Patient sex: M
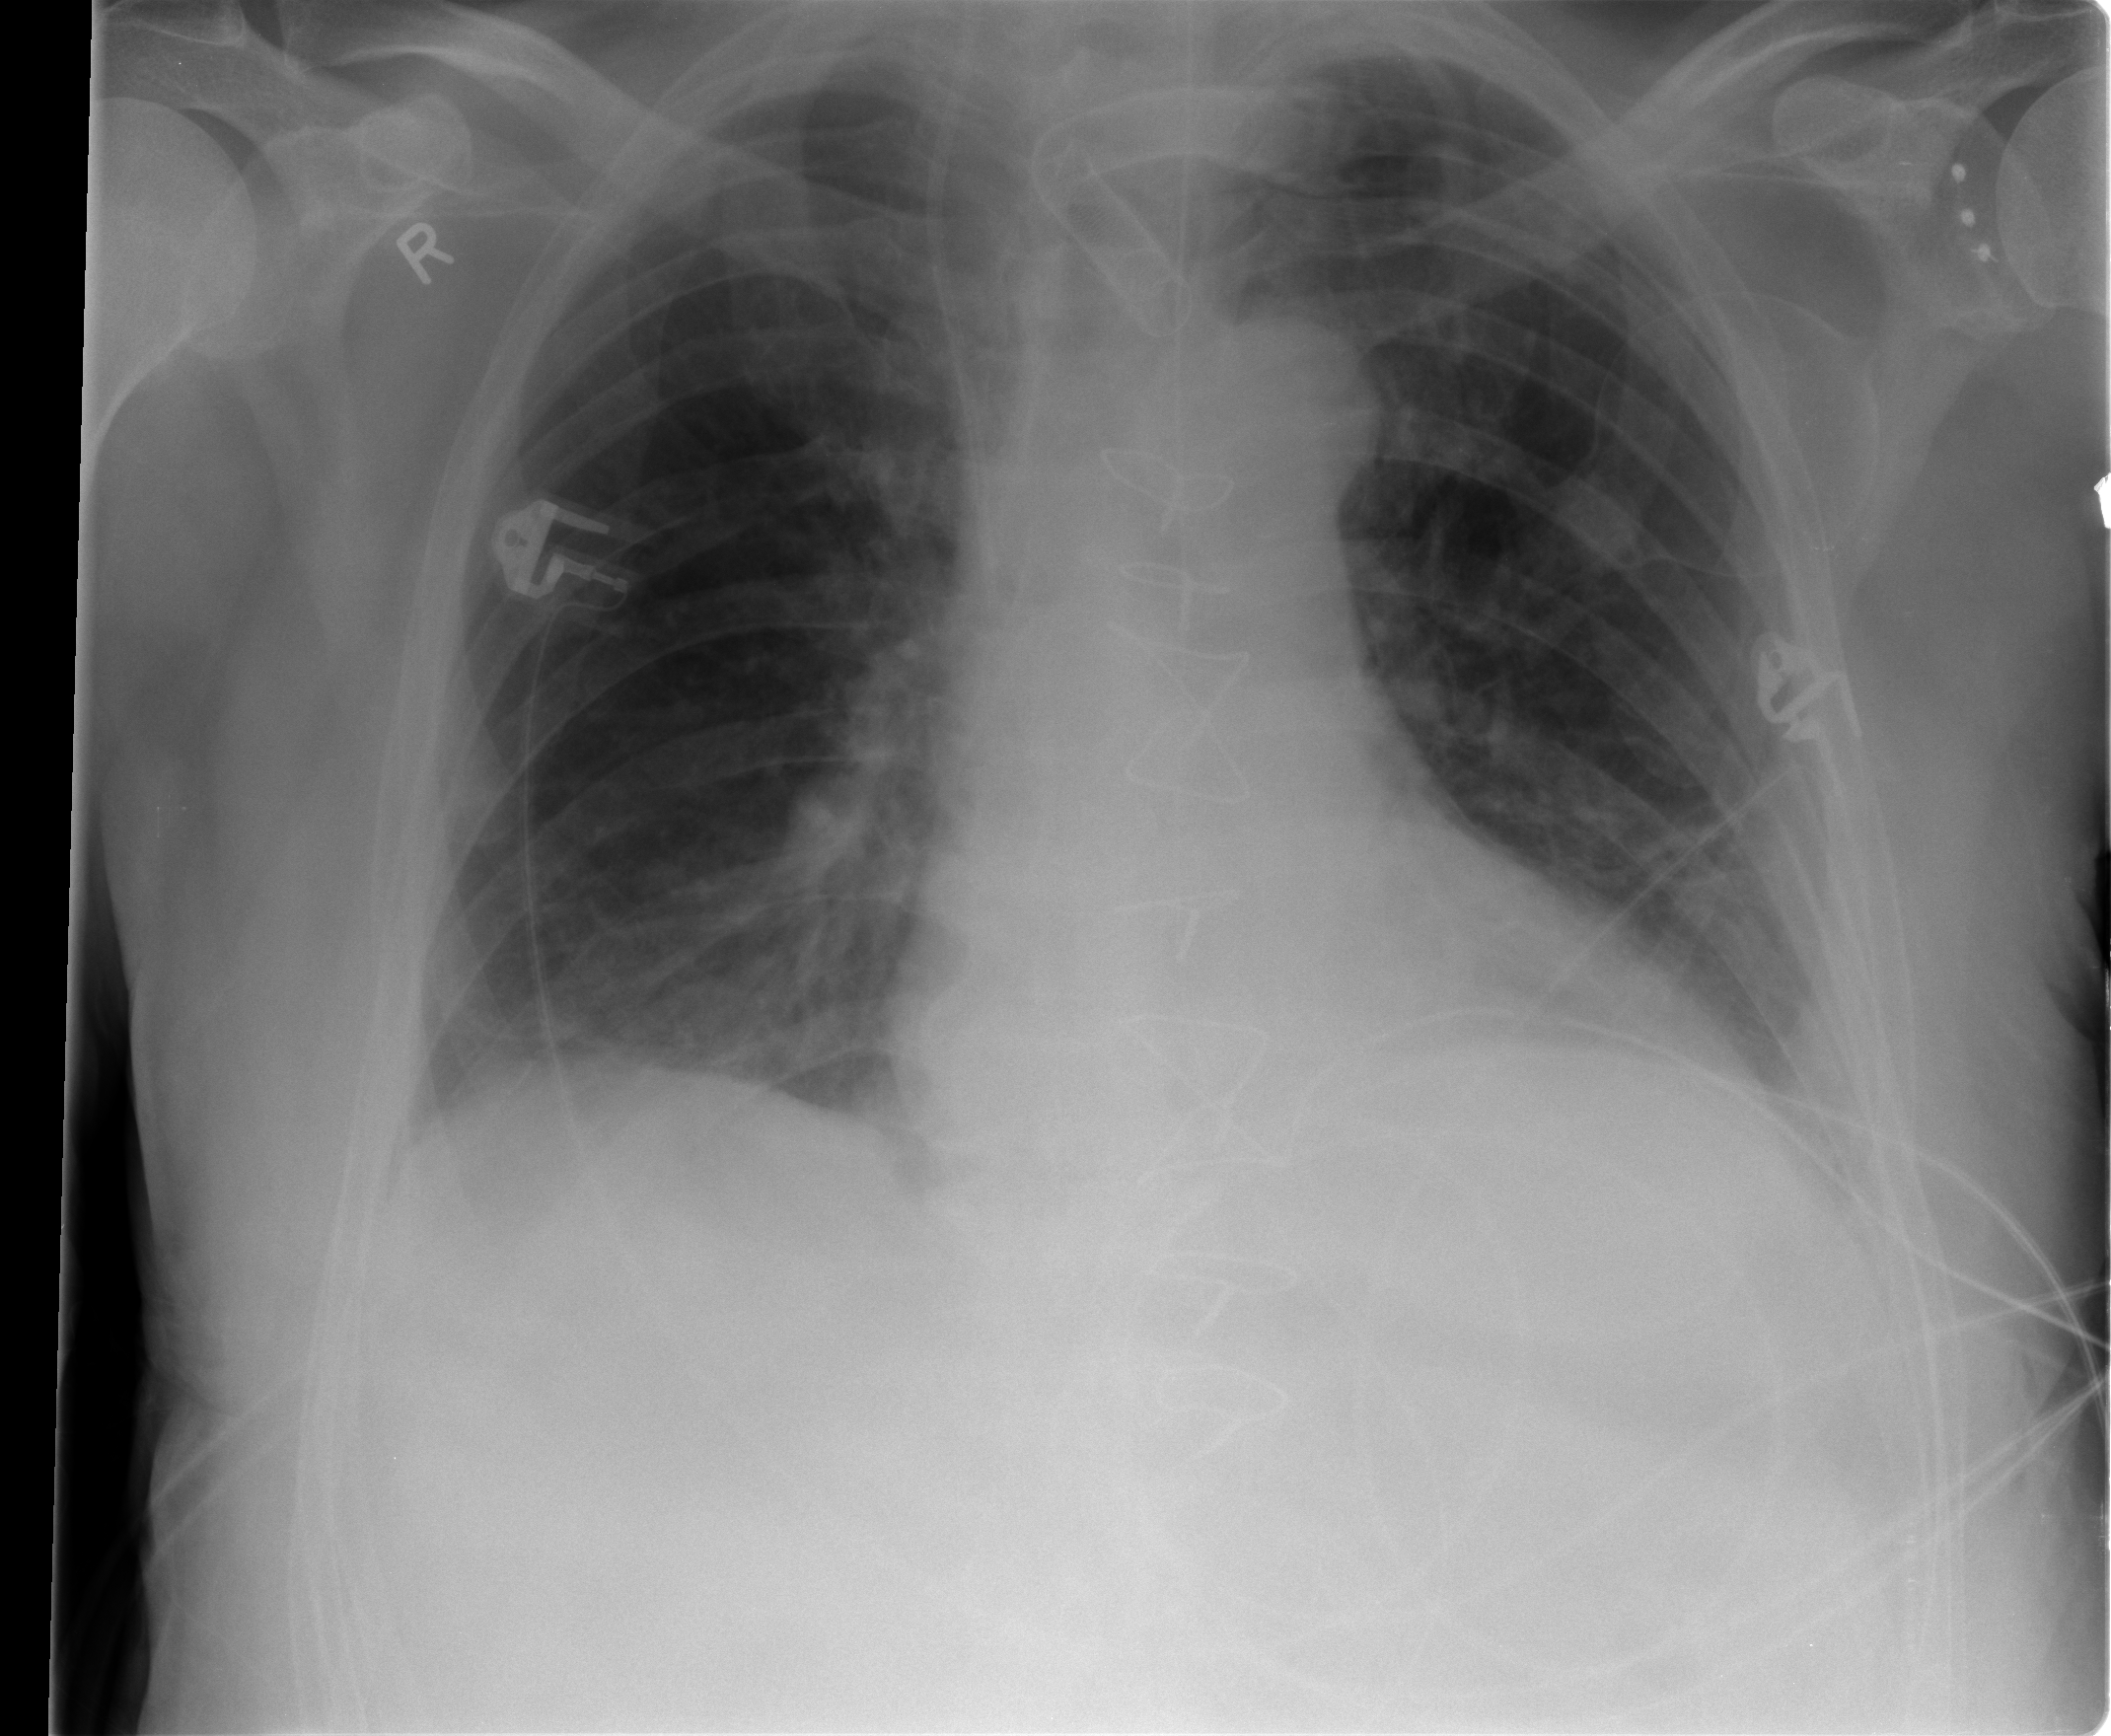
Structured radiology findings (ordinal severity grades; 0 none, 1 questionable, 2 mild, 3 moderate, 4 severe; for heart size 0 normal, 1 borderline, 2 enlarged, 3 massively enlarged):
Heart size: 2
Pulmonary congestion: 1
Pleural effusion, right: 1
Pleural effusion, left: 1
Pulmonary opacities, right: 0
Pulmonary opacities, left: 0
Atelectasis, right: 2
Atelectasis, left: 1